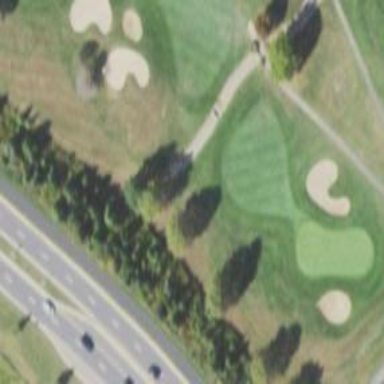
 with lush green grass covering the ground."